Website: lowes
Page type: account-selection
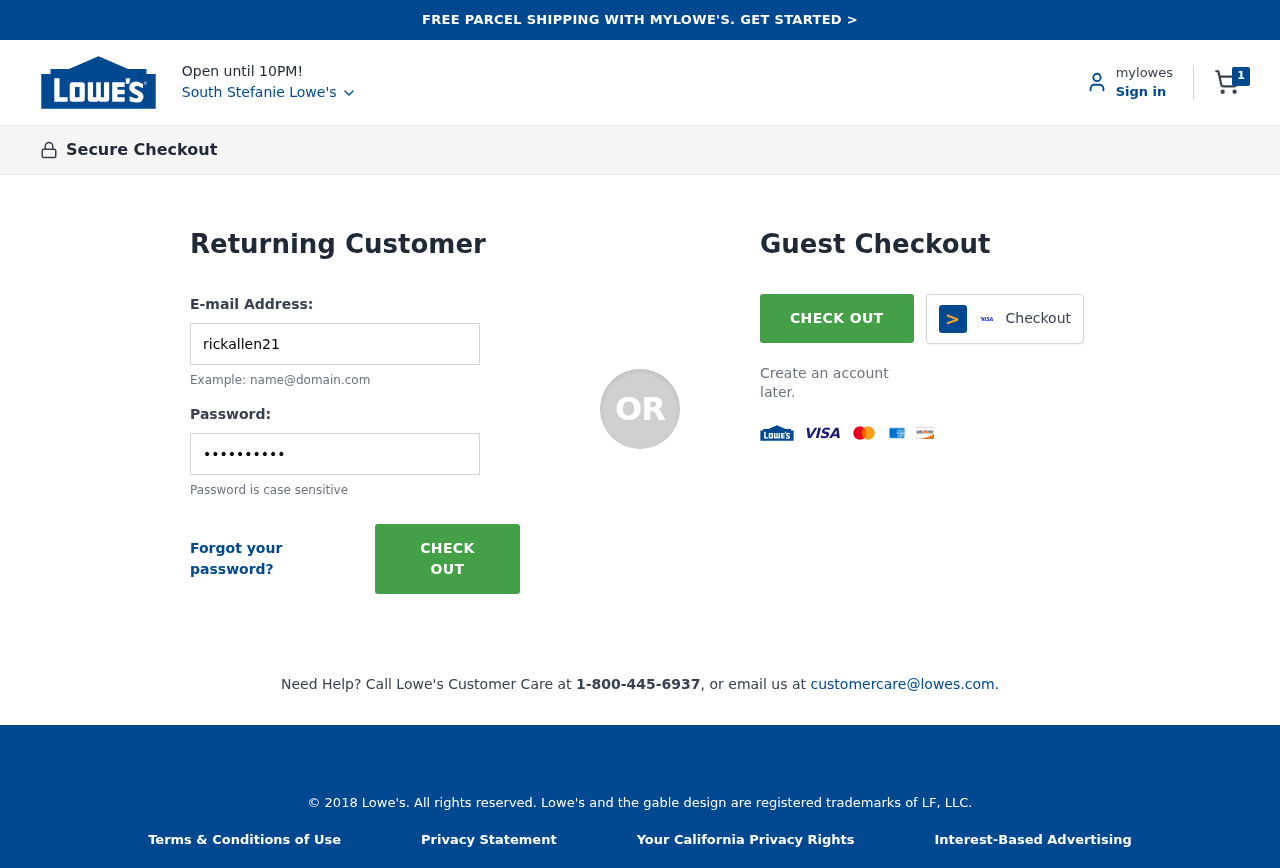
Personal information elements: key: PII_CITY
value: South Stefanie Lowe's
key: PII_LOGIN_USERNAME
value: rickallen21
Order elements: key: ORDER_NUM_ITEMS
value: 1